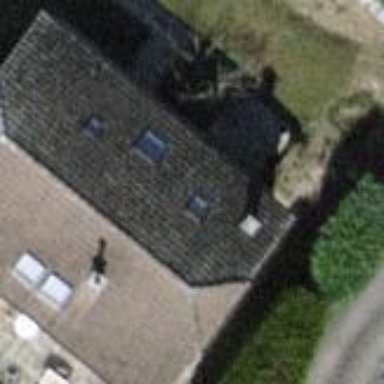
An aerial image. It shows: Detached building with half-hipped roof.